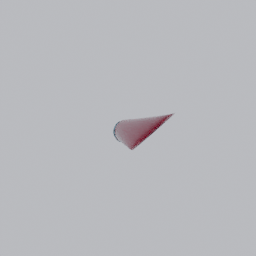
Label: tools